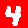
Digit: 4